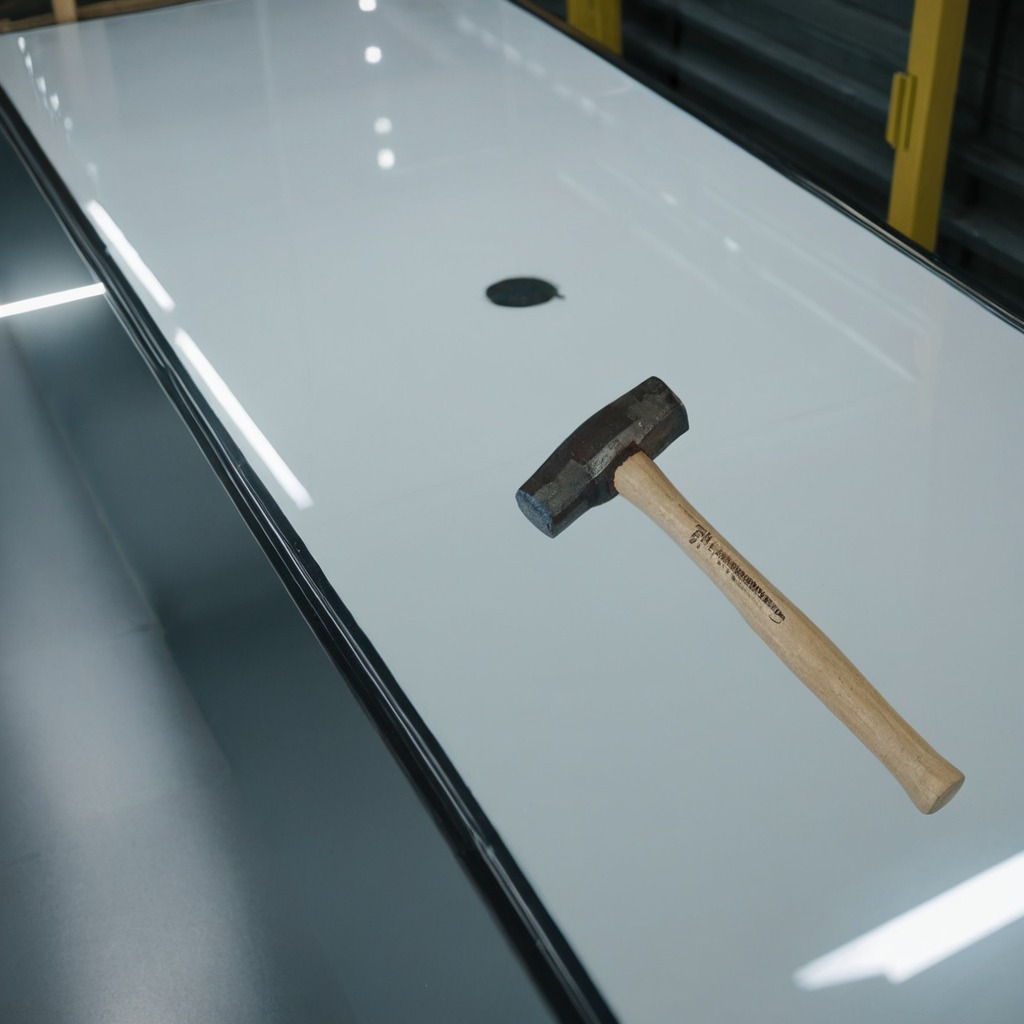
A hammer is lying on a high-gloss table in a ship maintenance bay industrial lighting.